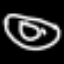
Label: donut